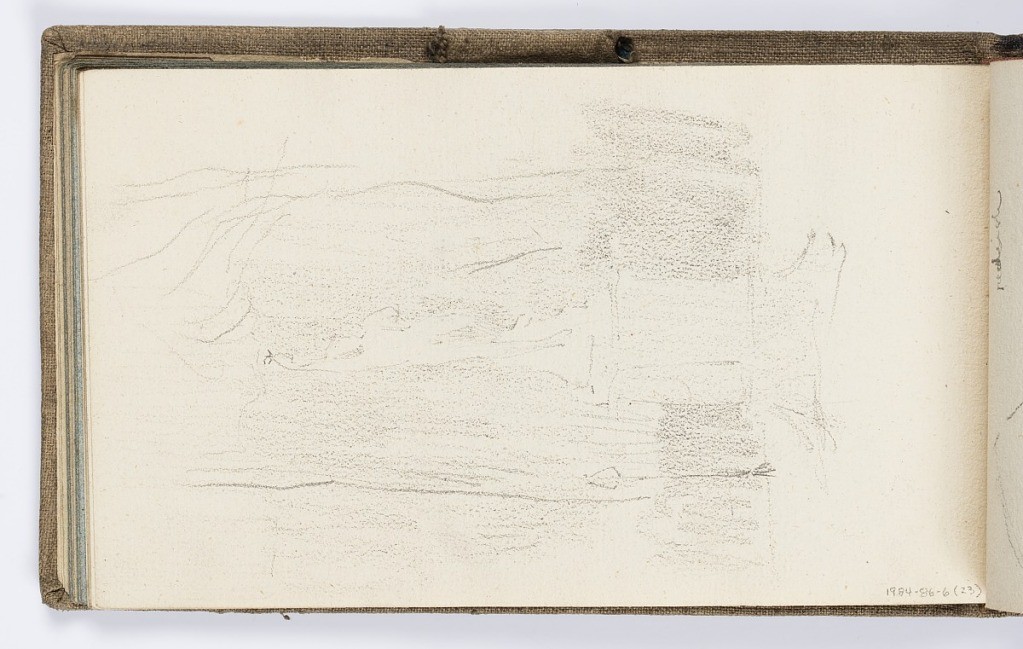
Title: Sketchbook Page: Statue on Pedestal
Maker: Kenyon Cox, American, 1856–1919
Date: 1877–78
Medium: Graphite on laid paper
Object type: Sketchbook folio
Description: Sketch of a sculpture of a standing figure on a pedestal.